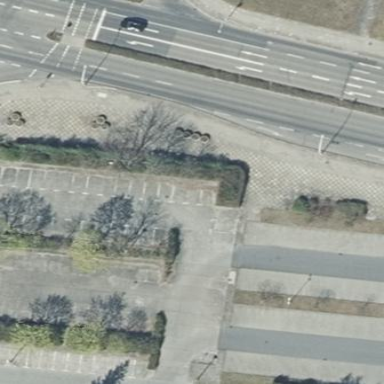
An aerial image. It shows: Parking area with surface.